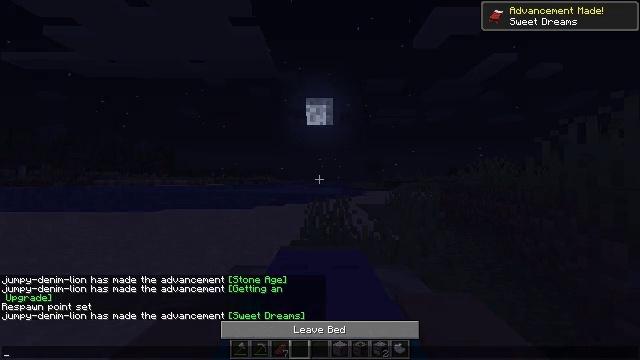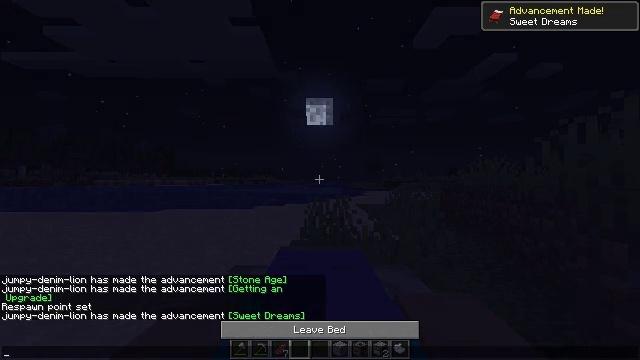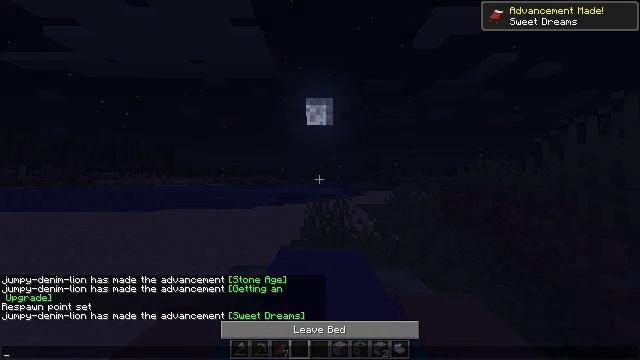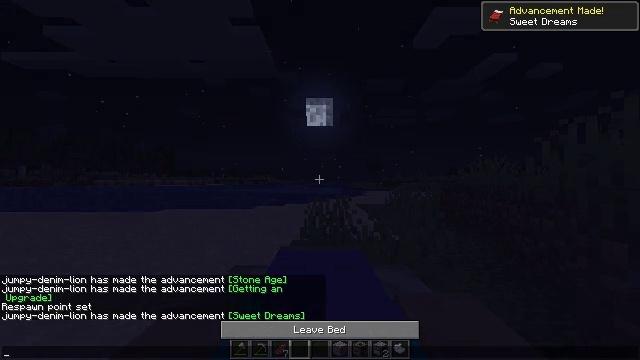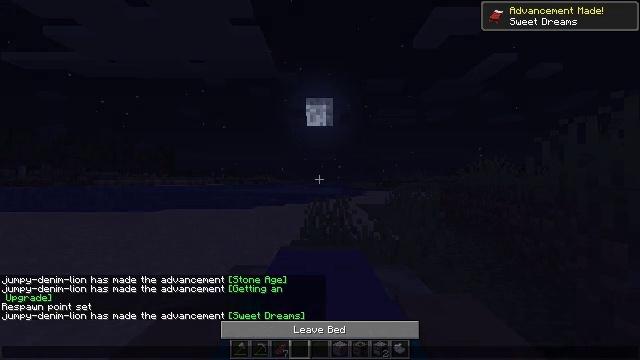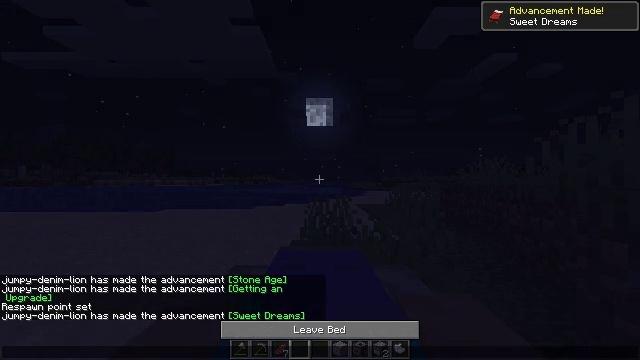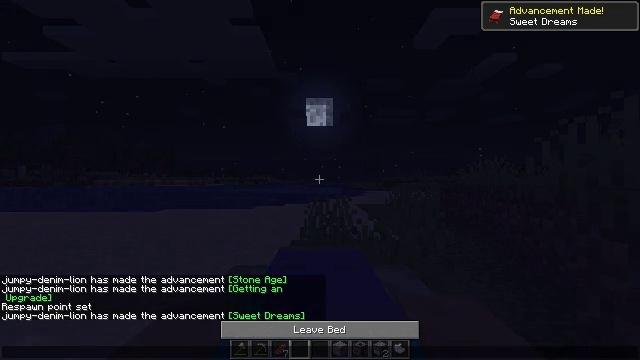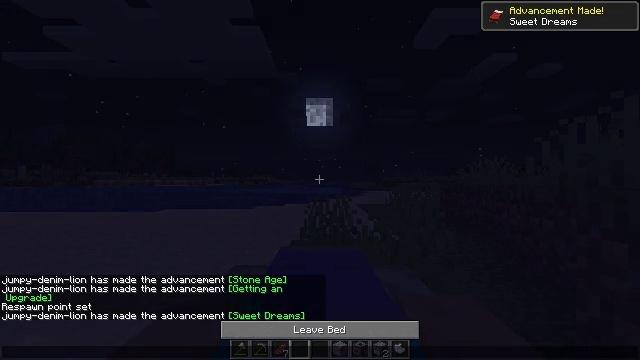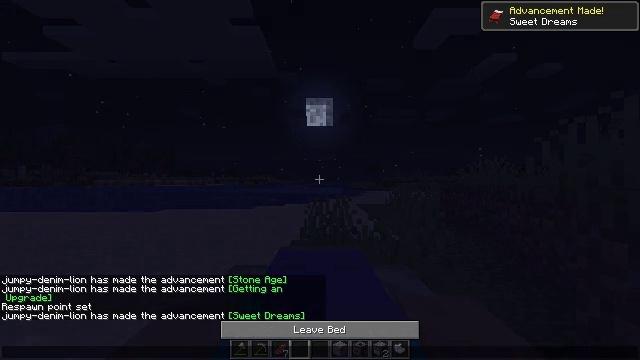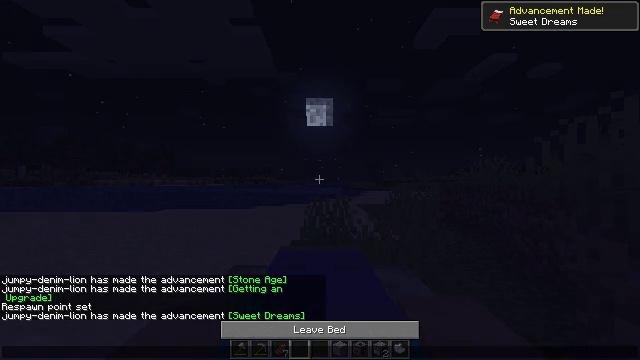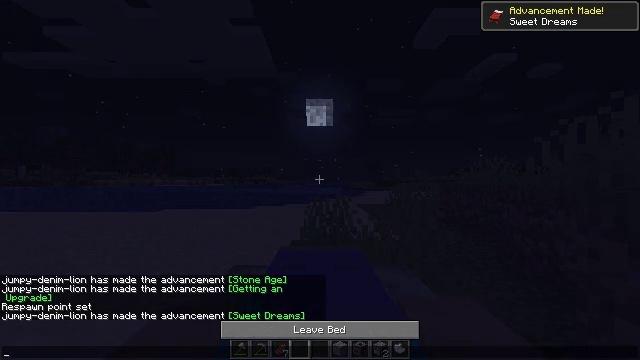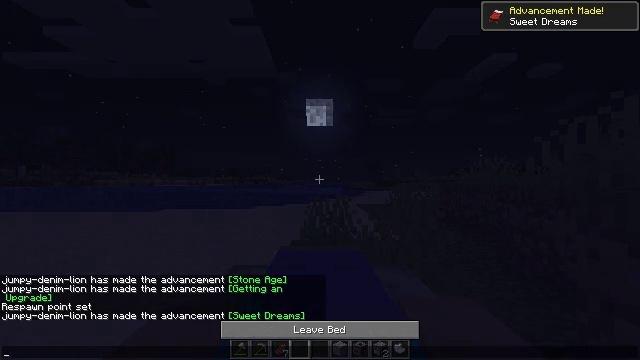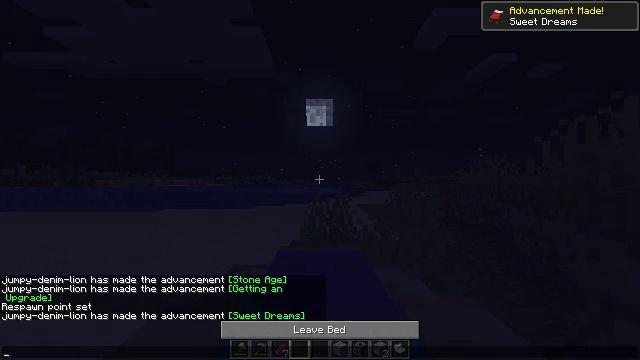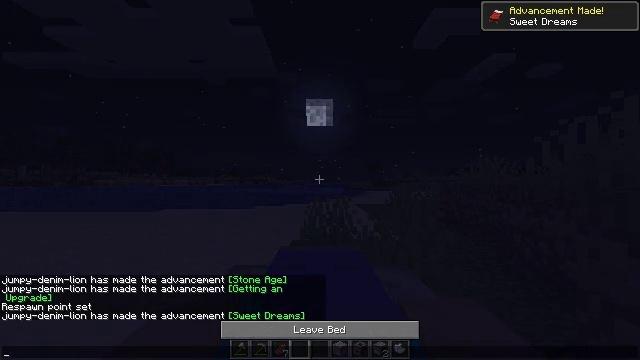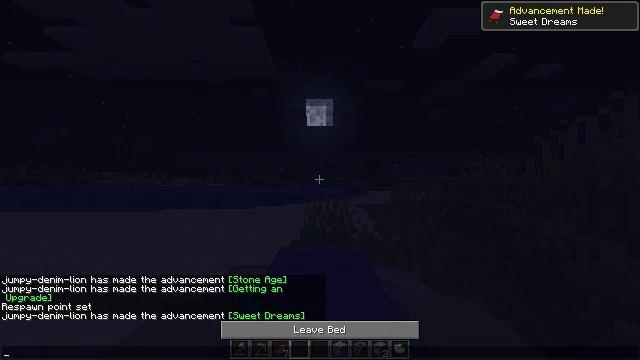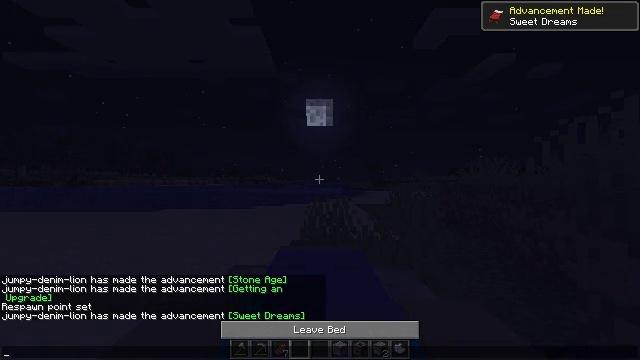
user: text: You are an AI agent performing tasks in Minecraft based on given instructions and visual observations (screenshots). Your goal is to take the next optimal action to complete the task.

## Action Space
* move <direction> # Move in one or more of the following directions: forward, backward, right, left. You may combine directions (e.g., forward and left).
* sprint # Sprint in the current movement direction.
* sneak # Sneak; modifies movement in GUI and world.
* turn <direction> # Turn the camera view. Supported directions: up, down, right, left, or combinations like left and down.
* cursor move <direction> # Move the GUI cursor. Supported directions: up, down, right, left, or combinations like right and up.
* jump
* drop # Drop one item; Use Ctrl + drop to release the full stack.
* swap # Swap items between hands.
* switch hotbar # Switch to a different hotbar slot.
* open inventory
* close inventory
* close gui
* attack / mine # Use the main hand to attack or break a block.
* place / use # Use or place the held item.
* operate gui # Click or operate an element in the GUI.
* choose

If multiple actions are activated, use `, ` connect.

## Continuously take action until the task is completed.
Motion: motion action
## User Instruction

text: Mine the light gray bed.
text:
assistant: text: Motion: no_op
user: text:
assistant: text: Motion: no_op
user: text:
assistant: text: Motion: no_op
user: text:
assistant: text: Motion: no_op
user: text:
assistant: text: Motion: no_op
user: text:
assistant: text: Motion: no_op
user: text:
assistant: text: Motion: no_op
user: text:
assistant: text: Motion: no_op
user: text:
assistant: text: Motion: no_op
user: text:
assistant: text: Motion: no_op
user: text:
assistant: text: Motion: no_op
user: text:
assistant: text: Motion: no_op
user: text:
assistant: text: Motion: no_op
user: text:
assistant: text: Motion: no_op
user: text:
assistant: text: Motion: no_op
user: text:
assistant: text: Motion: no_op
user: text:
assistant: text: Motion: no_op
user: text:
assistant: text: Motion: no_op
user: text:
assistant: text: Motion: no_op
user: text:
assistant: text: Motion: no_op
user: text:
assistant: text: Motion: no_op
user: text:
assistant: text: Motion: no_op
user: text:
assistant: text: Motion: no_op
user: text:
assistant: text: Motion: no_op
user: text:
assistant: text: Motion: no_op
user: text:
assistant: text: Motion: no_op
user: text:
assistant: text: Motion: no_op
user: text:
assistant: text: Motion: no_op
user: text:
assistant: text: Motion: no_op
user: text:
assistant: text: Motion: no_op